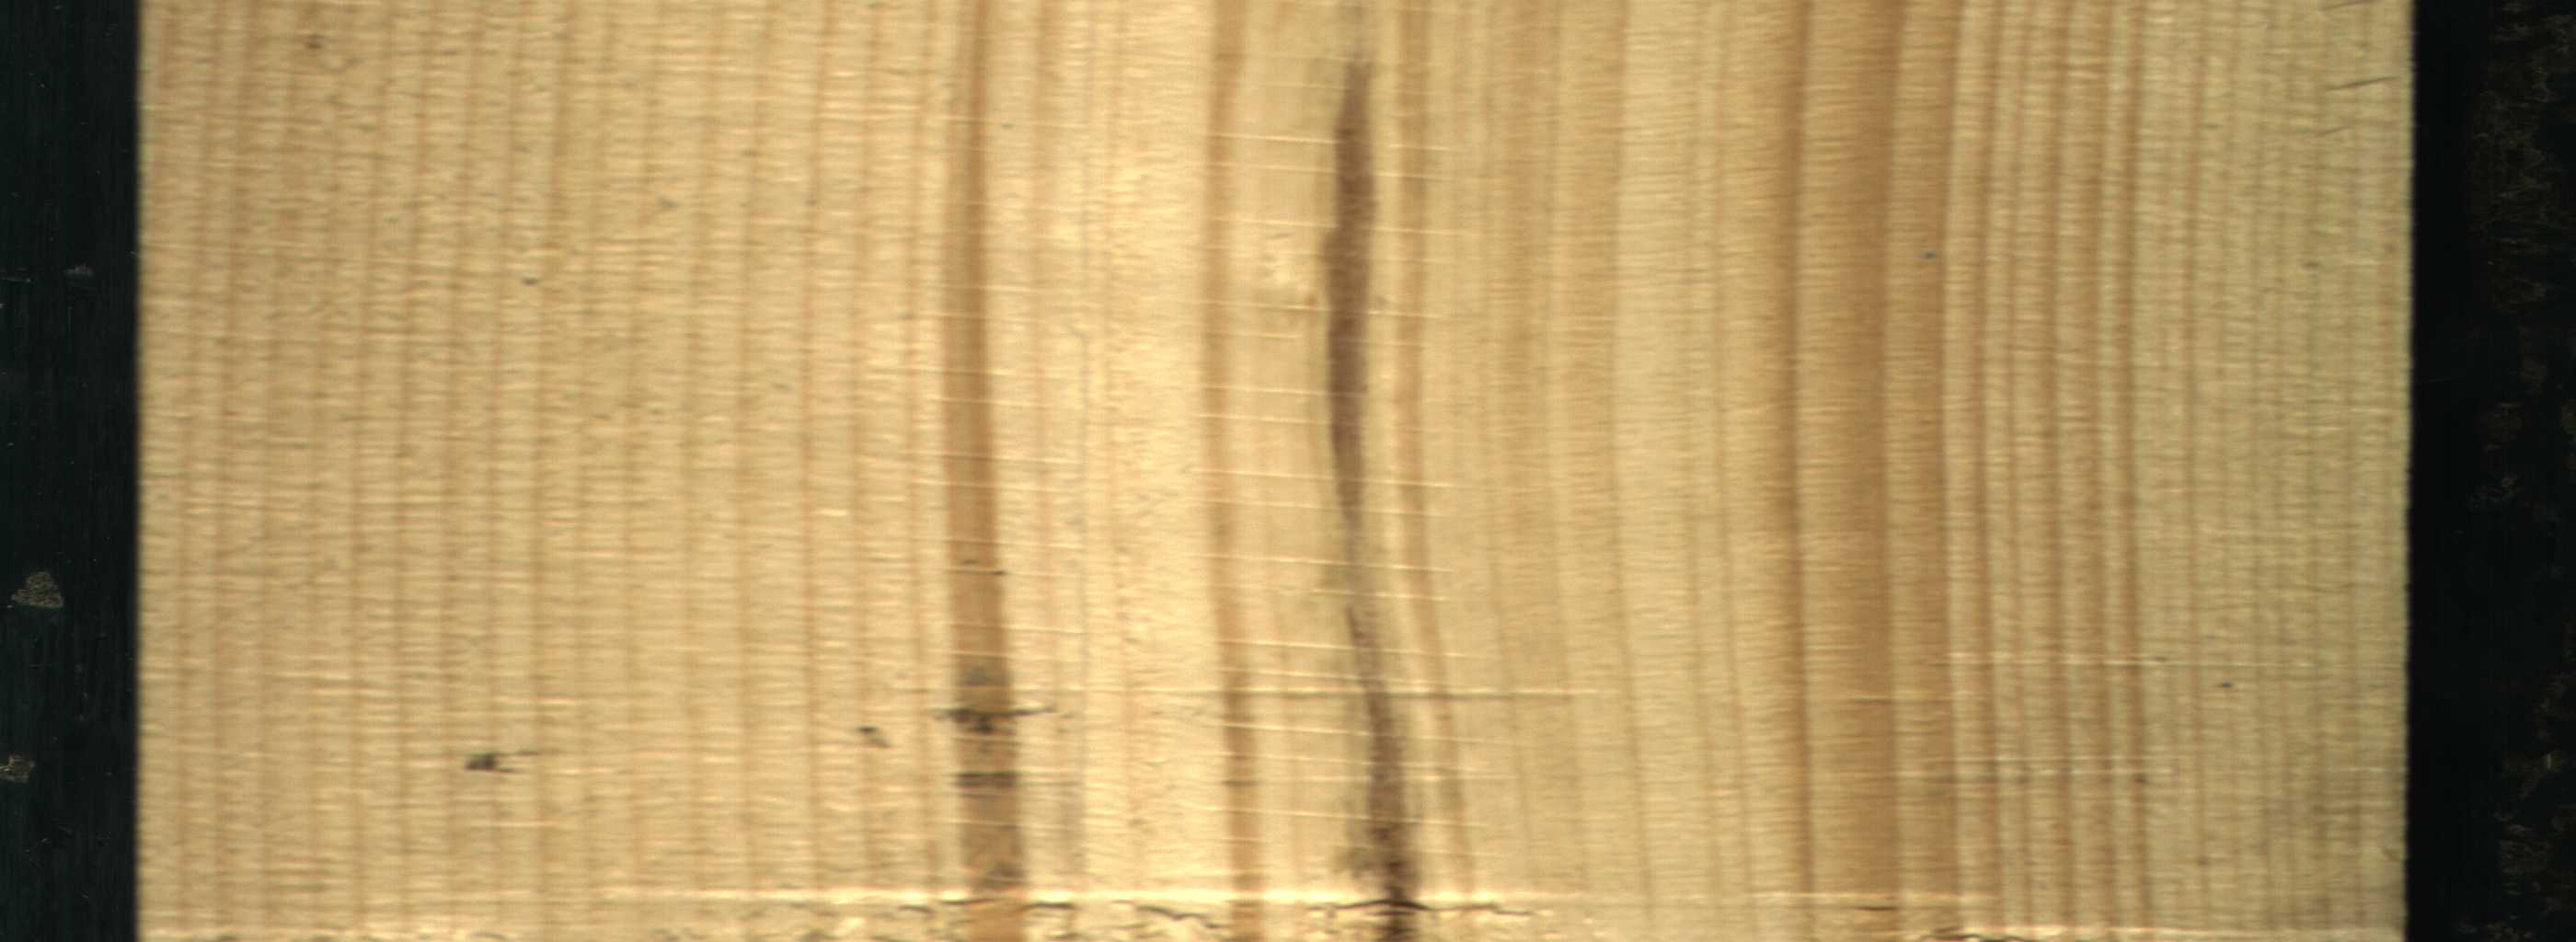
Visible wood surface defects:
Quartzity
Quartzity